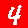
Digit: 4